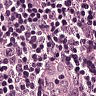
Metastatic tissue present: yes